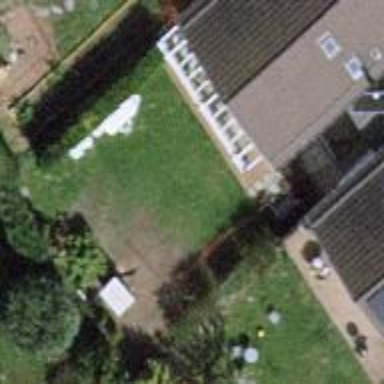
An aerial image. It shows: Garden surrounded by fence.